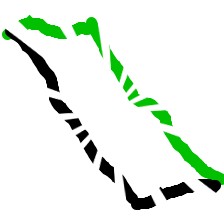
Shape: parallelogram